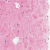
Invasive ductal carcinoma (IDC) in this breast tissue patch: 0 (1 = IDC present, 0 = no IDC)